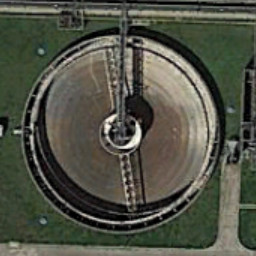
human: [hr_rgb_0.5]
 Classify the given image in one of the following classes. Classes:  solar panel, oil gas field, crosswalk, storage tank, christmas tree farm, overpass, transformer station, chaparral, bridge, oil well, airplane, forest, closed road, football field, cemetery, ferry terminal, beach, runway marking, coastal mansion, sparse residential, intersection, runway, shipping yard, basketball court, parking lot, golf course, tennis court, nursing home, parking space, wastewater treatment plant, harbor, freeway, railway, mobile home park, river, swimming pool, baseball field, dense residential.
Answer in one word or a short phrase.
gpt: wastewater treatment plant